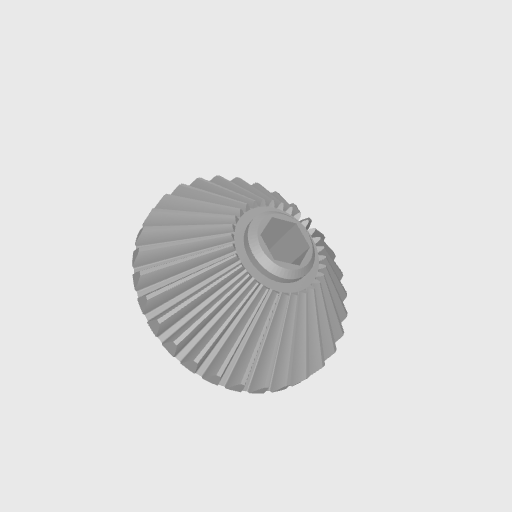
Part: MiterGearCone